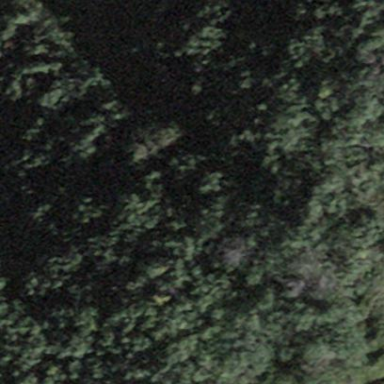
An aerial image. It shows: Forest area.